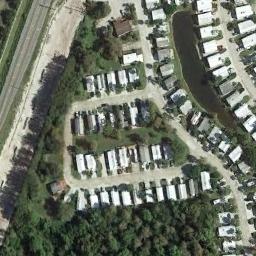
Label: mobile_home_park